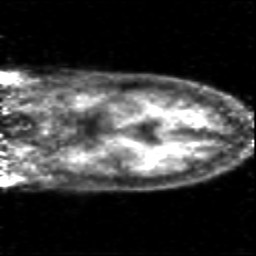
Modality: PET
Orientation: coronal
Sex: female
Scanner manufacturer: siemens